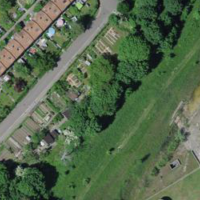
EUNIS habitat code: 53
Species observed at this site:
Aquilegia vulgaris